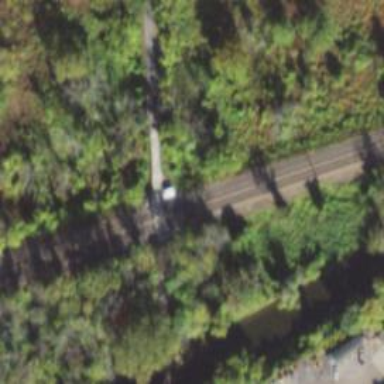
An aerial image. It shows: Abandoned railway on embankment beside cycleway.